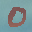
Label: 0